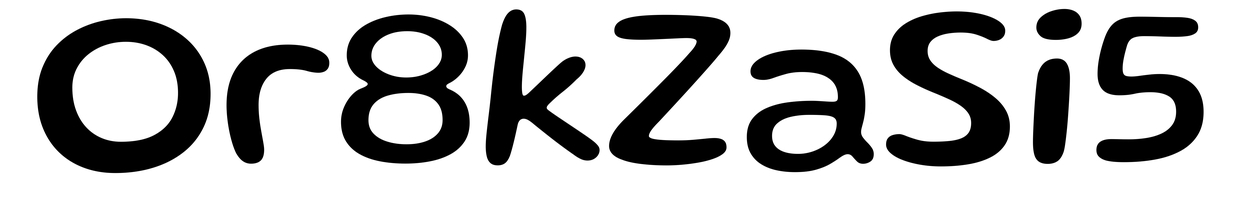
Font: Gluten_Regular